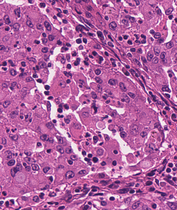
Tumor epithelial tissue: yes
Tumor-associated stroma tissue: yes
Normal tissue: no